Question: I often get freeze ups where XCode 4.6.1 shows me this nearly endless progress spinner and freezes for up 3 minutes before returning:

This only happens with real iPhone targets so I suspect the problem is in communication to the remote-debugger-kernel that is on the real iOS device target.
Has anyone seen this and knows of a workaround or fix? (Other than the obvious, turn off the debugger watch window.)
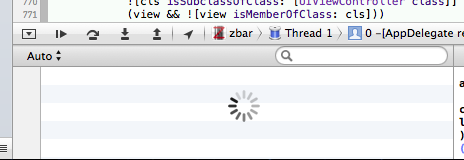
Answer: This appears to be fixed in XCode 4.6.2.
(April 15th)
If this doesn't fix your problem, or you encounter it in XCode 6, try cleaning up your binary build products (Derived Data) folders.